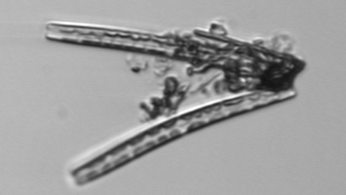
Label: Thalassionema